Field crop: maize
Growth stage: 2
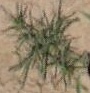
Species: salsola